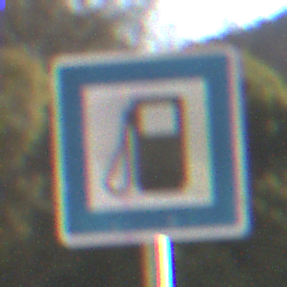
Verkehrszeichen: Tankstelle
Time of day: SunriseSunset
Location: Outdoor (Nature)
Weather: Clear
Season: NotSpecified
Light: Natural